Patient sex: F
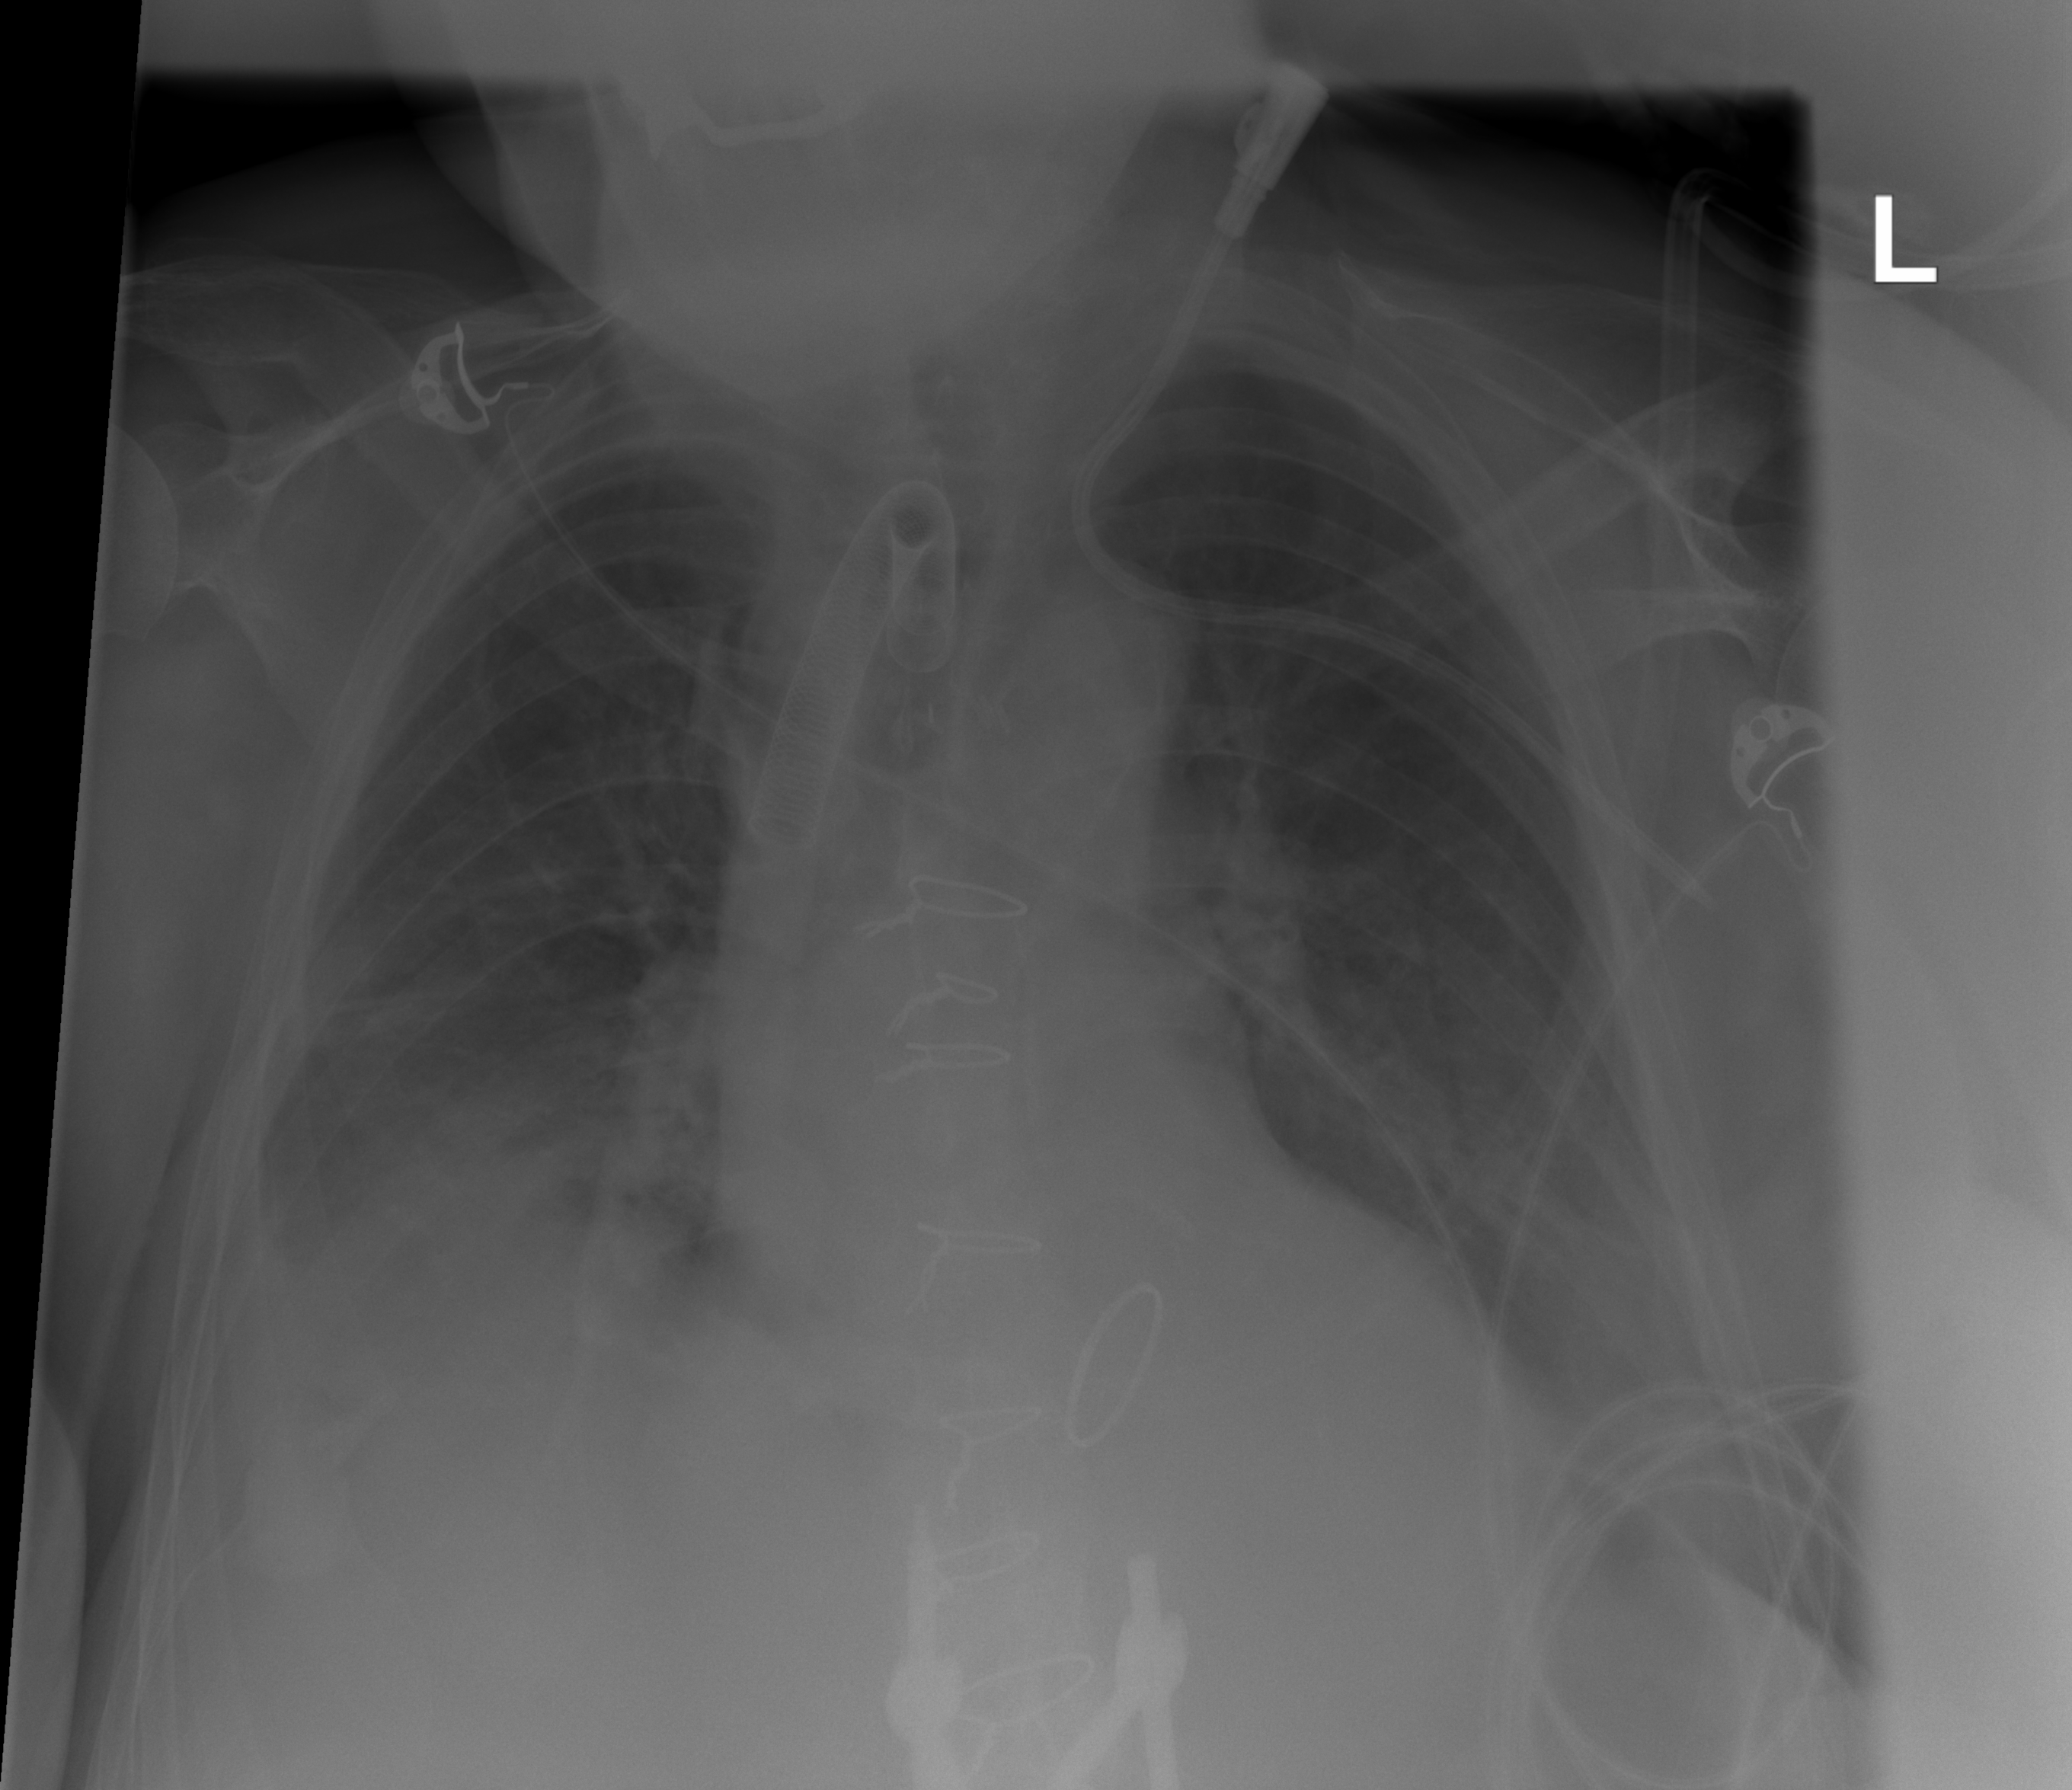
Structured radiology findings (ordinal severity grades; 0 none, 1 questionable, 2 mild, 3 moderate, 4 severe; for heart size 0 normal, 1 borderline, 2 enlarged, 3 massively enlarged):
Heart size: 1
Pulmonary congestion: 0
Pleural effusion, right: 2
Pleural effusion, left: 1
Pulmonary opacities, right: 0
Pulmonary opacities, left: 0
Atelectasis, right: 2
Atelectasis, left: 0